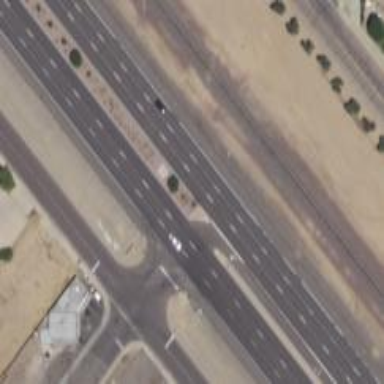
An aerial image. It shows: Trunk link road with asphalt surface.